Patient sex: M
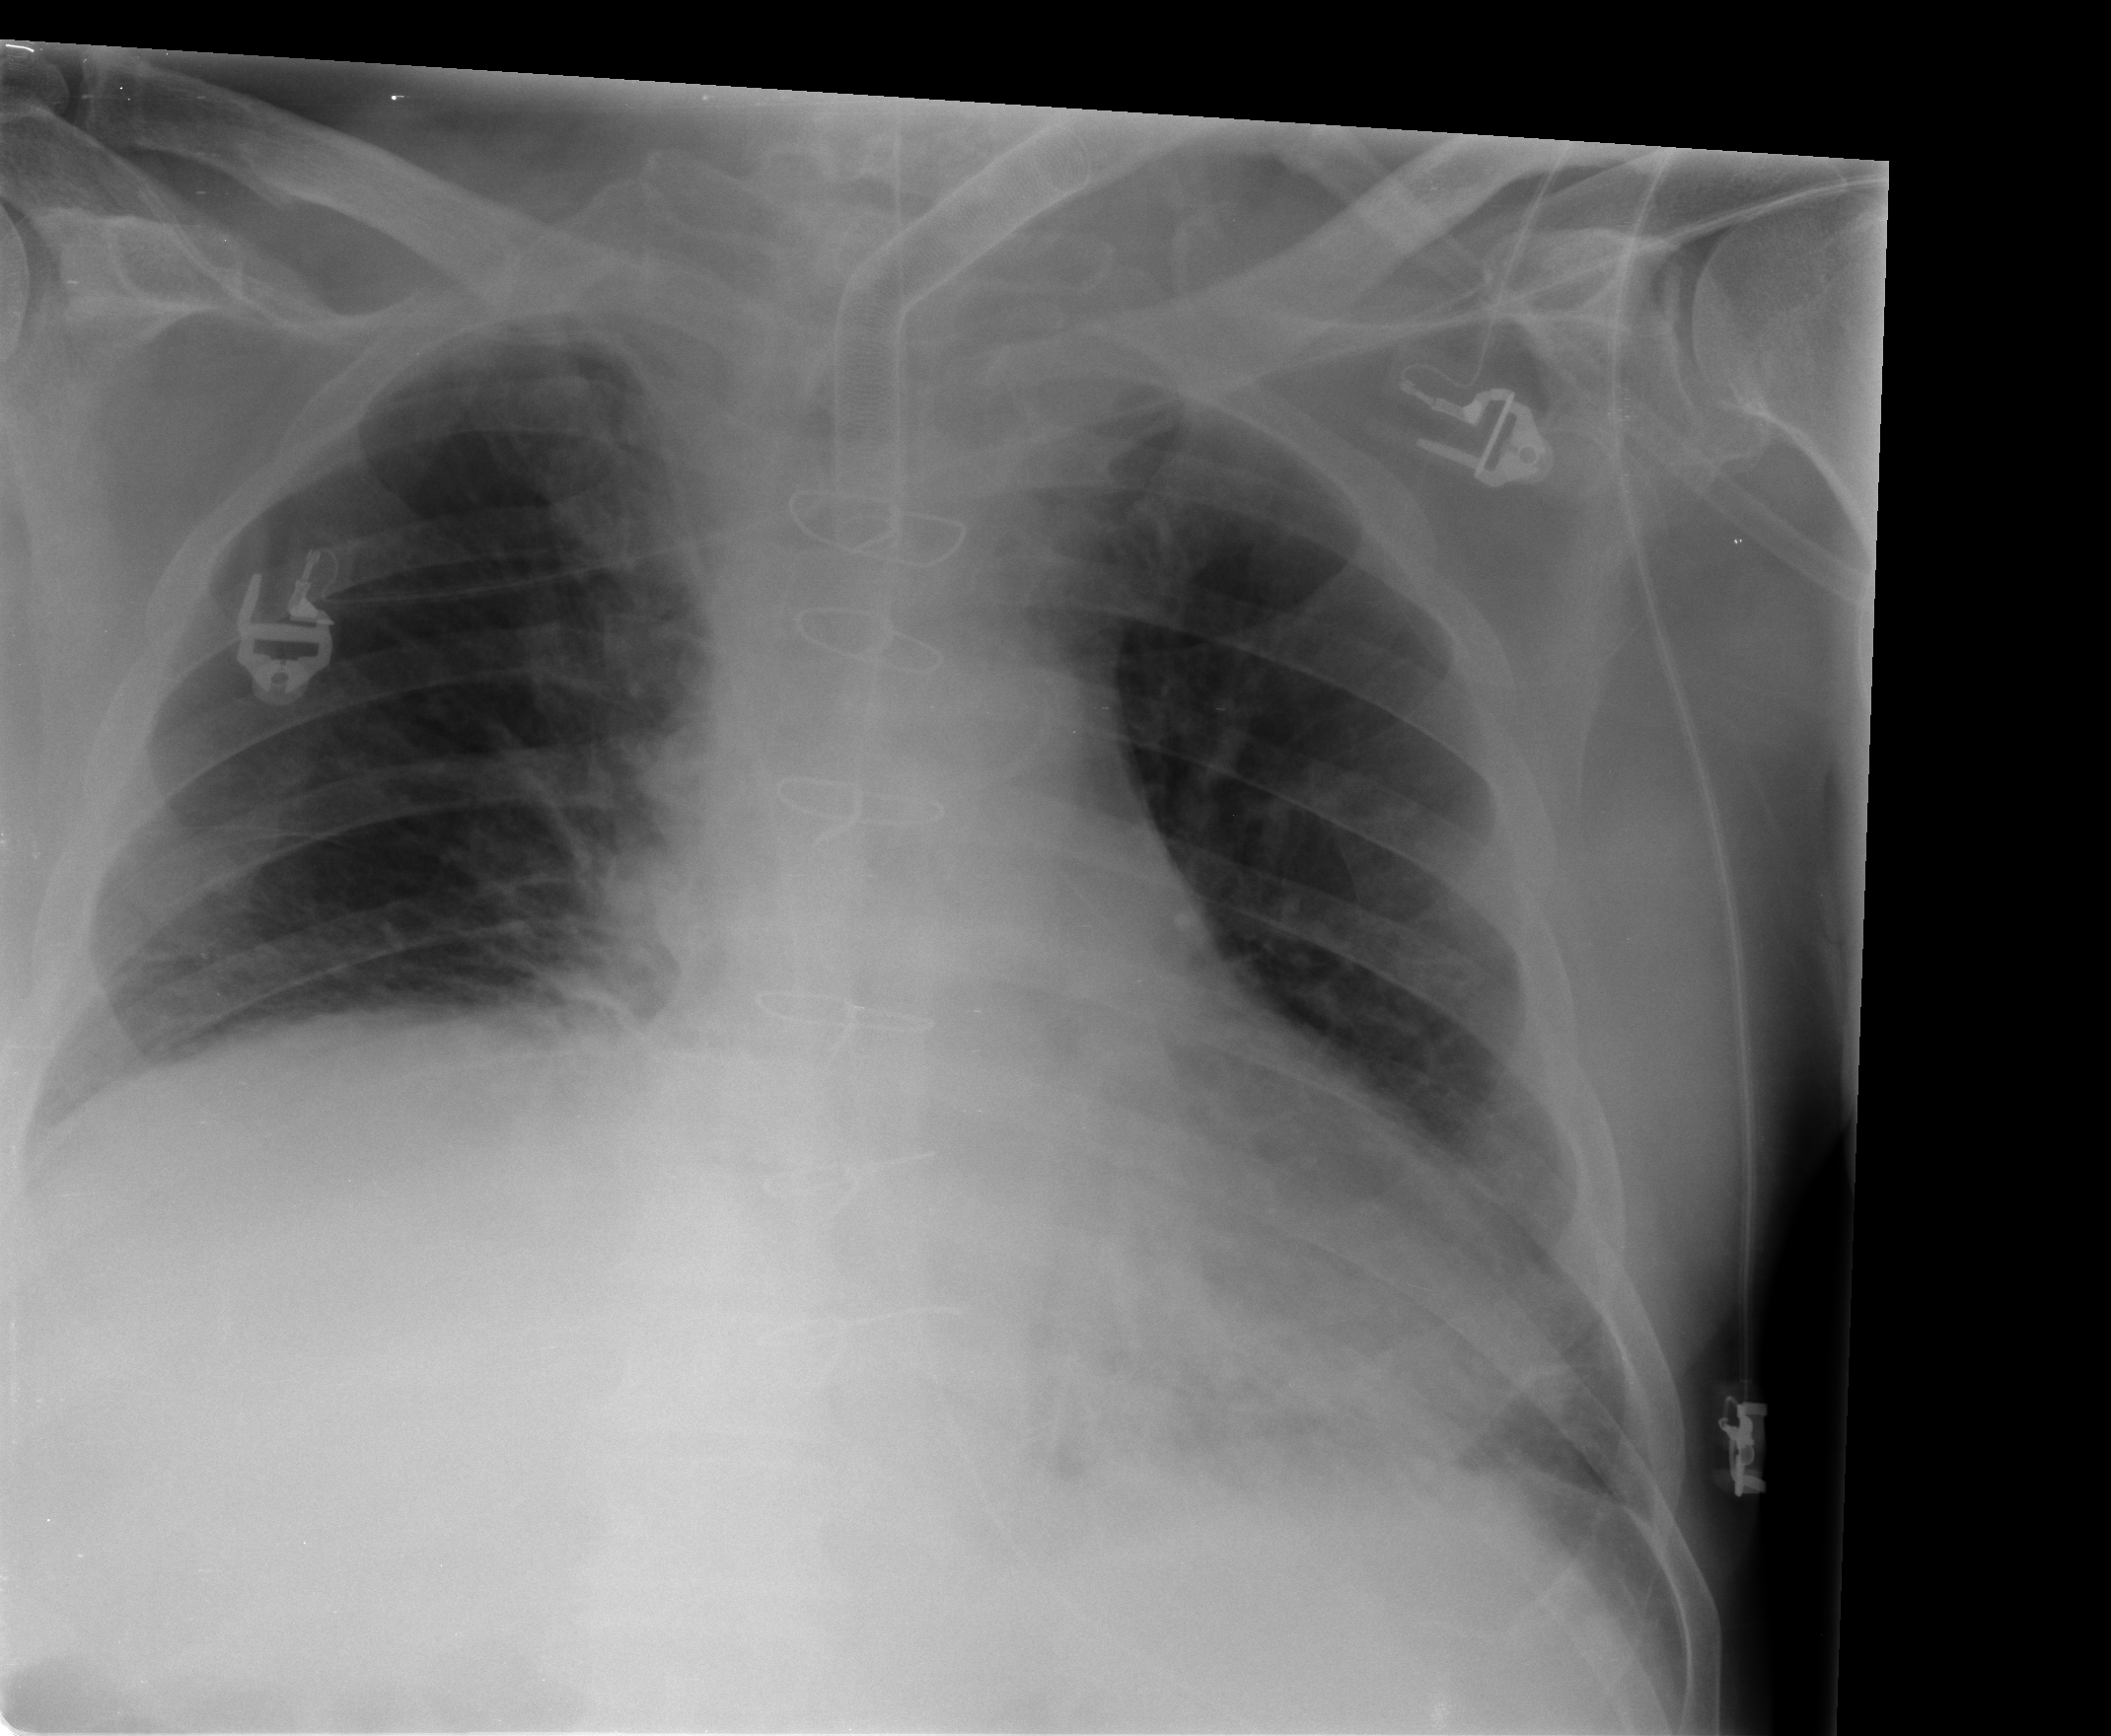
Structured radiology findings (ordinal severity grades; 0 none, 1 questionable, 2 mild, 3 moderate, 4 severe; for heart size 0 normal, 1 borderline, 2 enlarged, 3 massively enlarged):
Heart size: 2
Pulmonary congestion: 1
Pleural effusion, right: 0
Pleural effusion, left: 0
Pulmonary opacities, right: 2
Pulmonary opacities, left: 0
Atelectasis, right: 2
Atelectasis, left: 2